Question: I have 6 'divs' that will hold images for products and I want them side by side in rows of three but then I want that centered.
This is the code I created for the parent and its all perfect apart from them being central.
'''
<div id="parent" style="display:inline-block; margin:0 auto; width:730px">...</div>
'''
As you can see, the divs are aligned left when compared with the horizontal rule..

Here is all of my code:<URL>
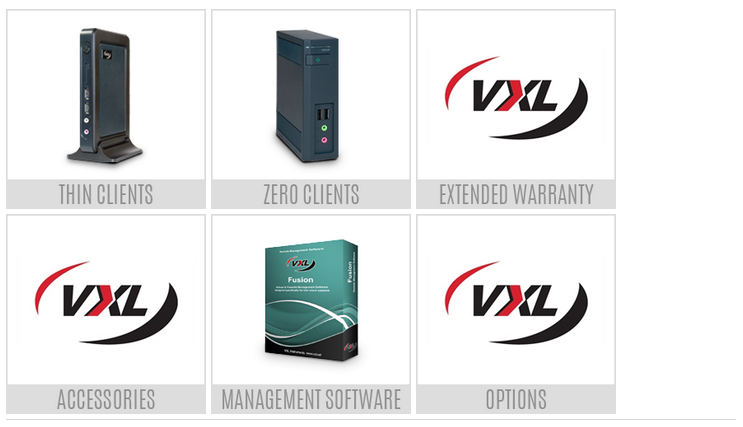
Answer: > Remove the "display:inline-block" property, and it will work well. or make it "display:block".
'''
div id="parent" style="display:inline-block;/*no need of this*/">...</div>
'''
<URL>